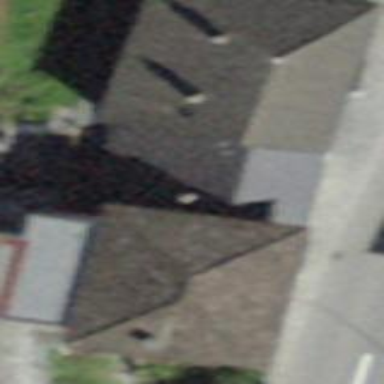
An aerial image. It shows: Detached building.